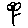
Label: flower